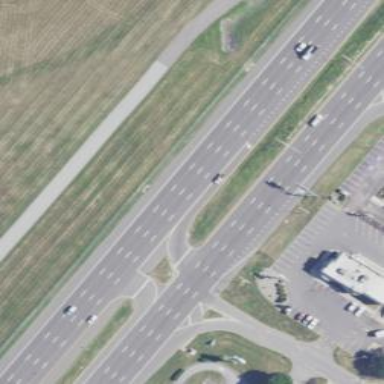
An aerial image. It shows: Trunk link highway.